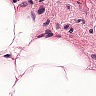
Metastatic tissue present: no